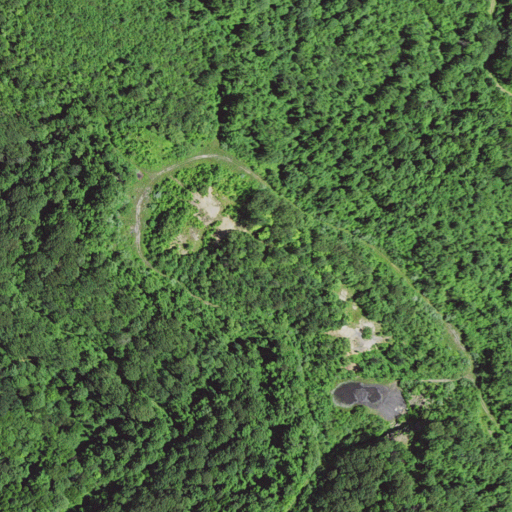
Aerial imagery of ridge(s) in West Virginia named Trace Ridge containing only deciduous forest